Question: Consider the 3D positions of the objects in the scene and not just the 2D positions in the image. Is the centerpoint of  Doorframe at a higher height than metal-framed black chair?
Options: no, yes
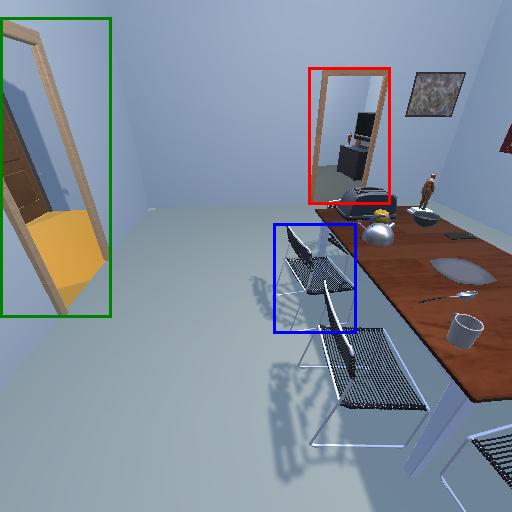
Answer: no